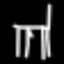
Label: chair